Question: I was wondering if I'm just trying to do something the wrong way or if I'm close to a viable solution.
I have to print a chess board from a Dictionary given by the teacher.
This is my code so far :
'''
def printBoard(board):
x = 0
for x in range(0,7):
print("|-------------|-------------|-------------|-------------|-------------|-------------|-------------|-------------|")
print("| | | | | | | | |")
print("|",board[0,x],"|",board[1,x],"|",board[2,x],"|",board[3,x],"|",board[4,x],"|",board[5,x],"|",board[6,x],board[7,x])
print("| | | | | | | | |")
print("|-------------|-------------|-------------|-------------|-------------|-------------|-------------|-------------|")
board = {
(0,0):"Rook[B]",(1,0):"Knight[B]",(2,0):"Bishop[B]", (3,0):"Queen[B]", (4,0):"King[B]", (5,0):"Bishop[B]", (6,0):"Knight[B]",(7,0):"Rook[B]",
(0,1):"Pawn[B]",(1,1):"Pawn[B]", (2,1):"Pawn[B]",(3,1):"Pawn[B]", (4,1):"Pawn[B]",(5,1):"Pawn[B]",(6,1):"Pawn[B]", (7,1):"Pawn[B]",
(0,2):"EMPTY", (1,2):"EMPTY", (2,2):"EMPTY", (3,2):"EMPTY", (4,2):"EMPTY", (5,2):"EMPTY", (6,2):"EMPTY", (7,2):"EMPTY",
(0,3):"EMPTY", (1,3):"EMPTY", (2,3):"EMPTY", (3,3):"EMPTY", (4,3):"EMPTY", (5,3):"EMPTY", (6,3):"EMPTY", (7,3):"EMPTY",
(0,4):"EMPTY", (1,4):"EMPTY", (2,4):"EMPTY", (3,4):"EMPTY", (4,4):"EMPTY", (5,4):"EMPTY", (6,4):"EMPTY", (7,4):"EMPTY",
(0,5):"EMPTY", (1,5):"EMPTY", (2,5):"EMPTY", (3,5):"EMPTY", (4,5):"EMPTY", (5,5):"EMPTY", (6,5):"EMPTY", (7,5):"EMPTY",
(0,6):"Pawn[N]",(1,6):"Pawn[N]", (2,6):"Pawn[N]",(3,6):"Pawn[N]", (4,6):"Pawn[N]",(5,6):"Pawn[N]",(6,6):"Pawn[N]", (7,6):"Pawn[N]",
(0,7):"Rook[N]",(1,7):"Knight[N]",(2,7):"Bishop[N]", (3,7):"Queen[N]", (4,7):"King[N]", (5,7):"Bishop[N]", (6,7):"Knight[N]",(7,7):"Rook[N]",
}
printBoard(board)
'''
My problem is that I cannot align my column.
Maybe I should just send the dictionary into 8 different list and print them that way ?
Thanks!
Edit :
Output :
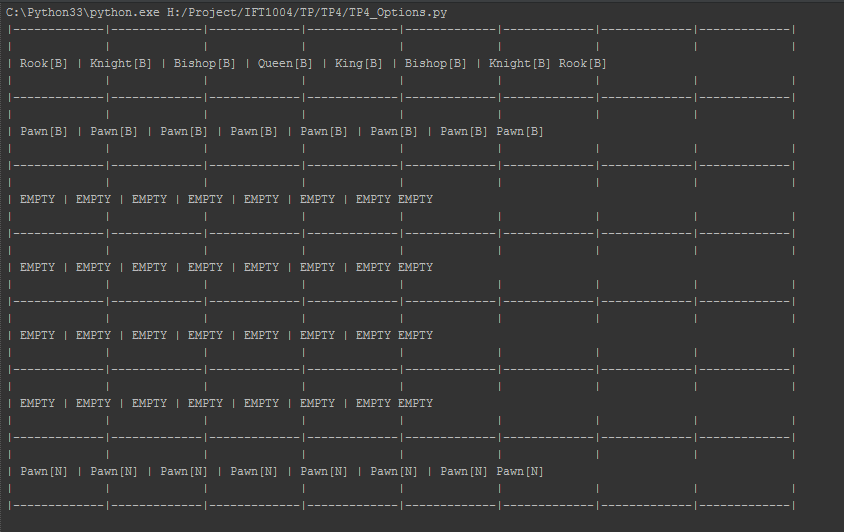
Answer: Use the methods 'ljust' and 'rjust' on 'str' and 'unicode' objects to make sure a string always prints in constant length with a padding character of your choosing. In your case:
'''
board[0, x].ljust(11)
'''
which evaluates to e.g.
'''
'Pawn[B] '
'''
So a row would be printed like
'''
print("|", board[0, x].ljust(11), "|", board[1, x].ljust(11, ' '), ...)
'''
but a more compact version would be:
'''
for x in range(8):
row = [board[y, x] for y in range(8)]
print('|%s|' % '|'.join(cell.lpad(13) for cell in row)
'''
the 'range' needs to be 'range(0, 8)' not 'range(0, 7)' because it's a non-inclusive range; also, 'range(0, N)' is equivalent to just 'range(N)'.
if you need to pad using a string other than '' '', you can pass an optional second parameter to 'ljust' (and 'rjust').